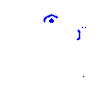
Particle: kaon